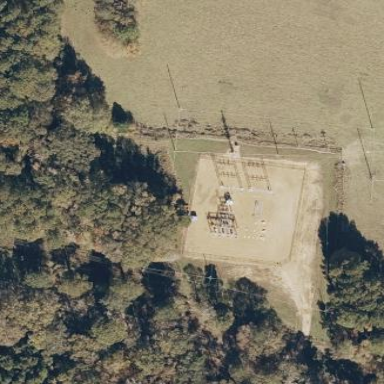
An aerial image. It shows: There is distribution substation enclosed by fence.